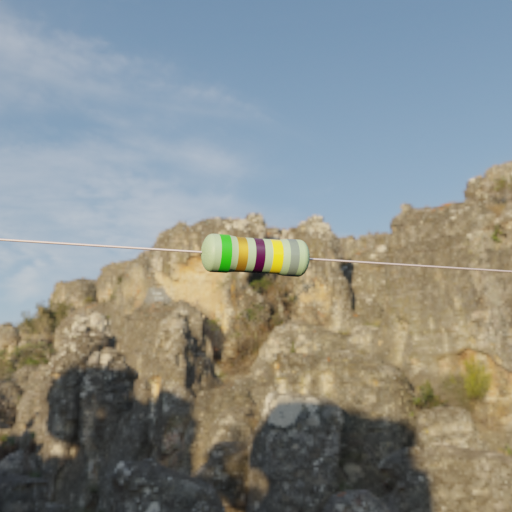
Resistor colour bands (in order): green, gold, black, yellow, gray